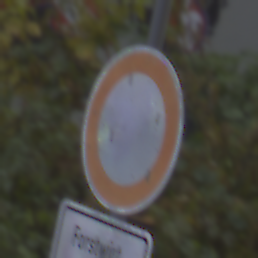
Verkehrszeichen: VerbotFahrzeugeAllerArt
Zusatzzeichen unten: BesondereFahrzeugeUndTransportgueter7
Umgebung: Outdoor, Urban
Tageszeit: MorningAfternoon
Wetter: PartlyCloudy
Licht: Natural
Jahreszeit: NotSpecified
Kontrast: LowContrast